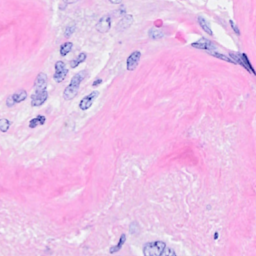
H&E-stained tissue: Breast